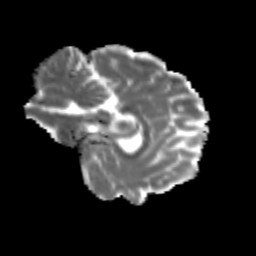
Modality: MD
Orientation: sagittal
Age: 23
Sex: female
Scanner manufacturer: siemens
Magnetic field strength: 3 T
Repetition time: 3.5 s
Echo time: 0.113 s